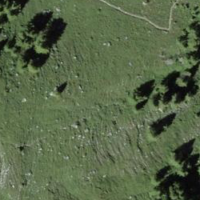
EUNIS habitat code: 26
Species observed at this site:
Dryas octopetala